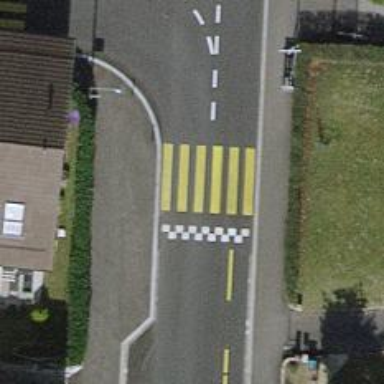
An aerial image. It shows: Uncontrolled road crossing.